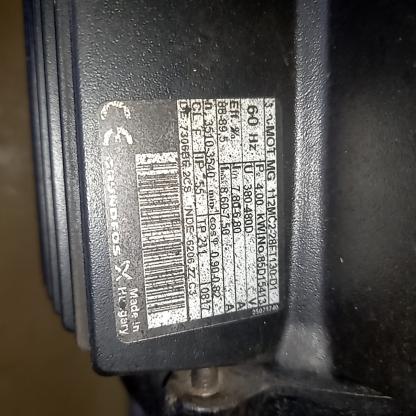
Klasa: tabliczka-znamionowa